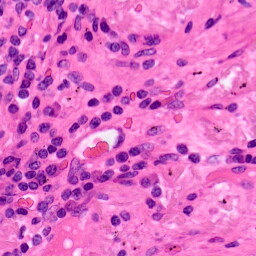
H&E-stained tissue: Lung